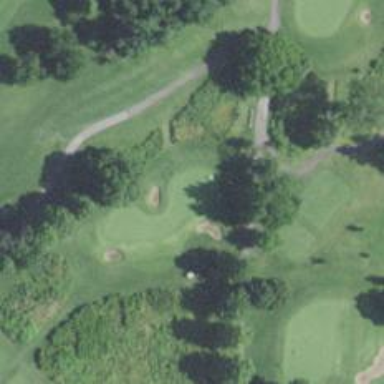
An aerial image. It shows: Golf hole.